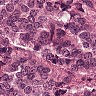
Metastatic tissue present: yes